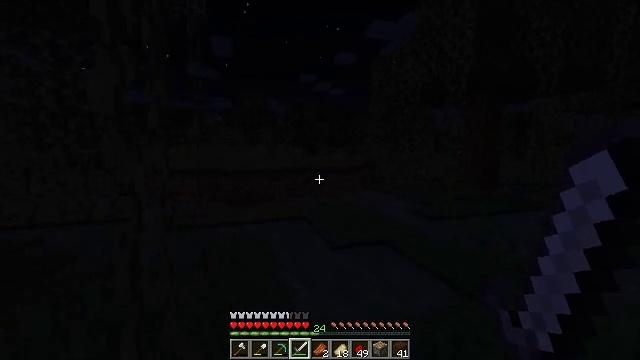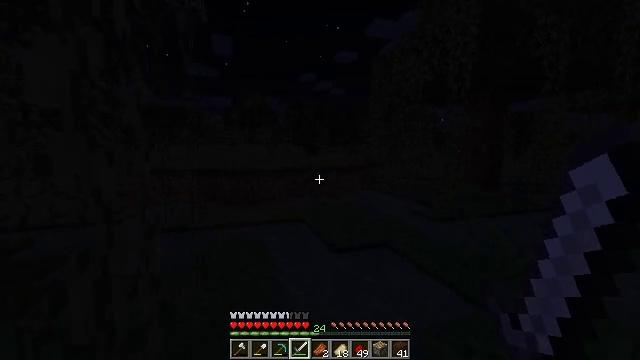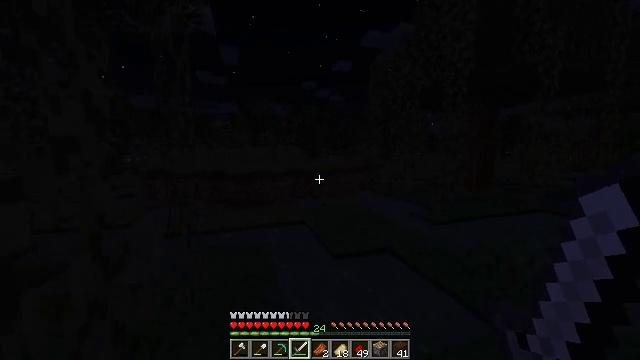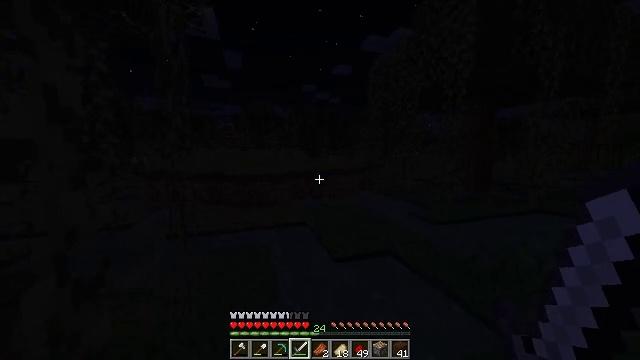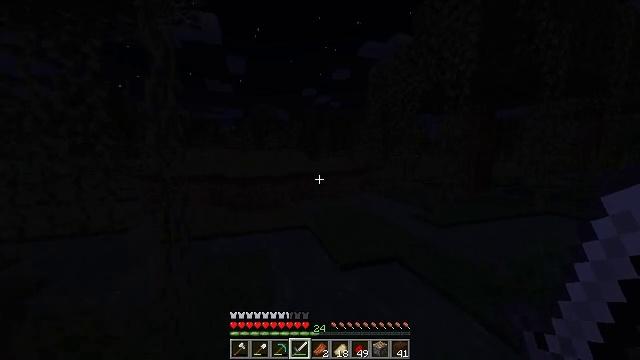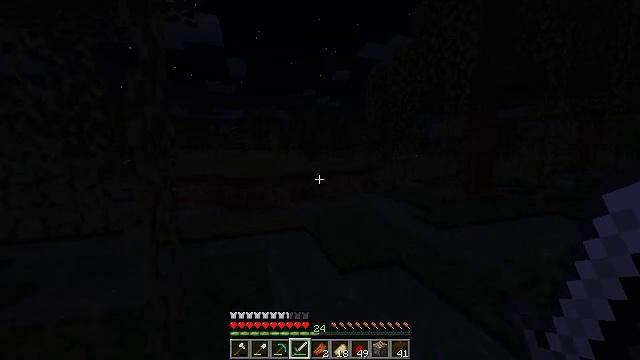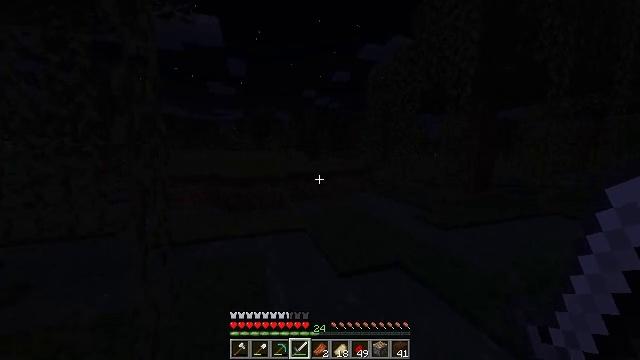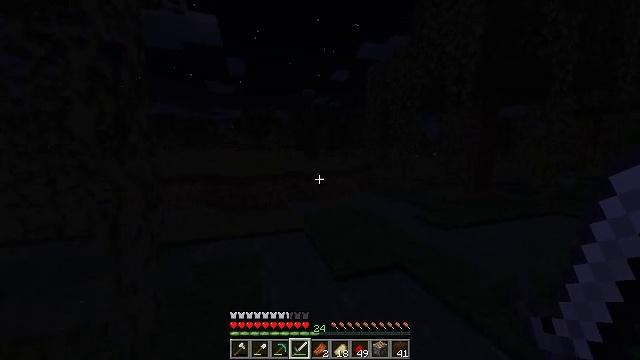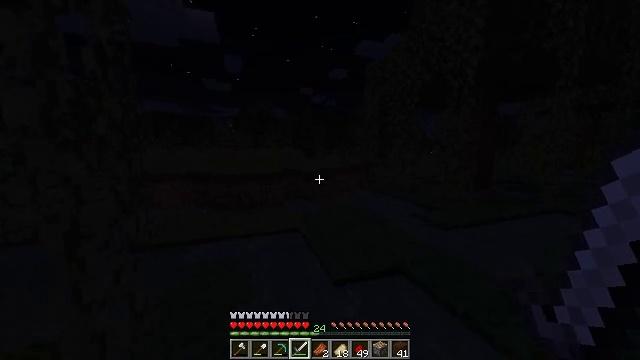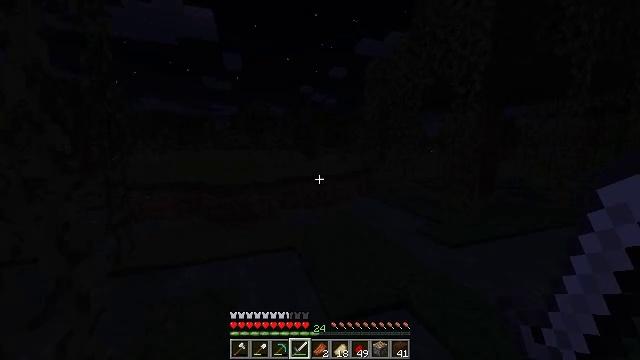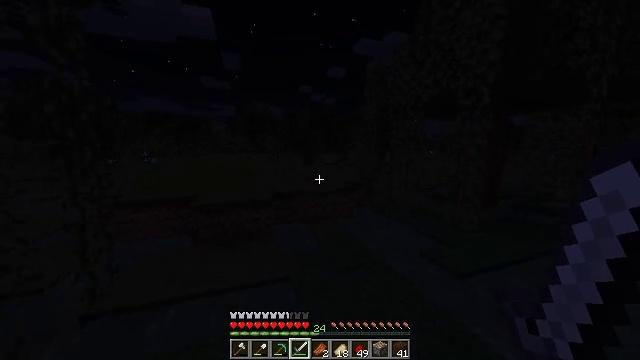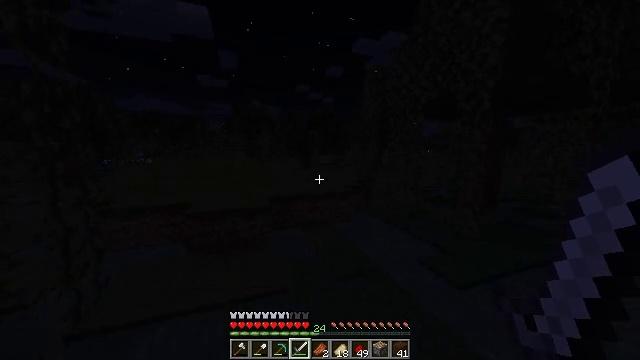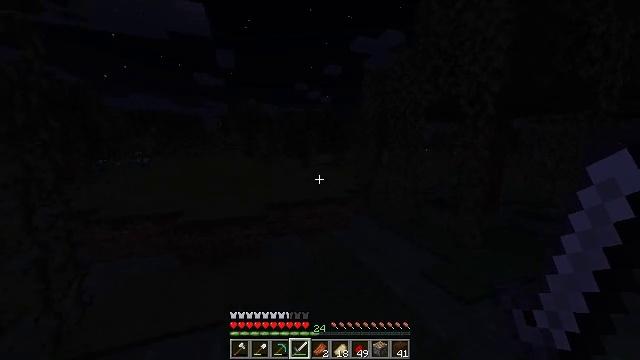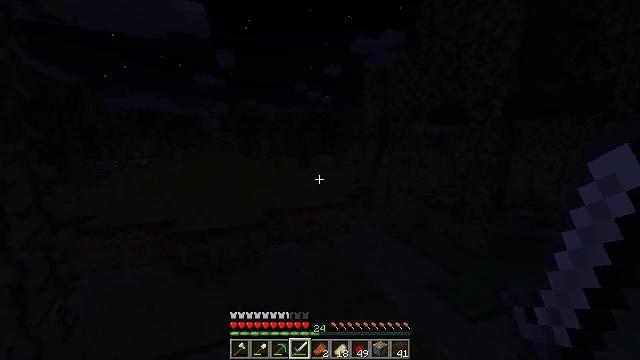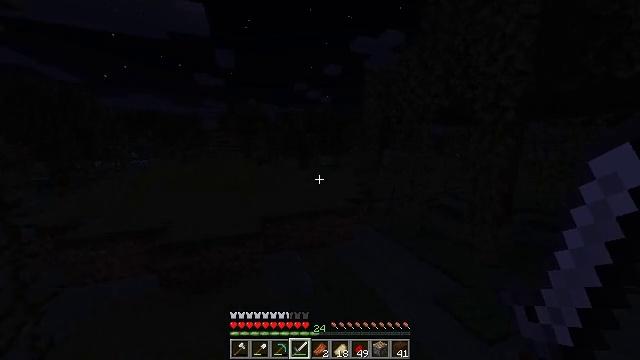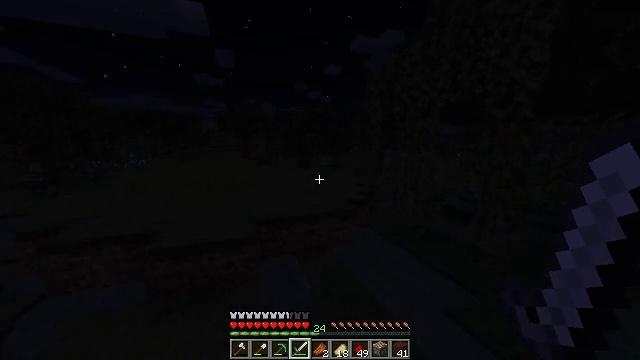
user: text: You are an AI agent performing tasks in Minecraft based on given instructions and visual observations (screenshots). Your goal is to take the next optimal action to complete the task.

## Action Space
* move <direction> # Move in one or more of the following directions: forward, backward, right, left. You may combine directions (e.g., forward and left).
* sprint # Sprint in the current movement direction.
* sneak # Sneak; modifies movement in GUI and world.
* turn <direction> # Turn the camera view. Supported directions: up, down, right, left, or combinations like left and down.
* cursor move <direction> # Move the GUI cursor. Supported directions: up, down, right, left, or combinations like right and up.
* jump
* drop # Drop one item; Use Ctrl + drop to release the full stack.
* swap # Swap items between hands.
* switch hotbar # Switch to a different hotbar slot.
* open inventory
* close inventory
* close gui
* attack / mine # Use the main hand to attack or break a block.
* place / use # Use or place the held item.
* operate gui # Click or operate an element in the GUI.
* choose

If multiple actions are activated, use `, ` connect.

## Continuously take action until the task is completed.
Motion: motion action
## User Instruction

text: Collect vines by mining them.
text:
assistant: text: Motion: move forward, sprint
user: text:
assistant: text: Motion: move forward, sprint
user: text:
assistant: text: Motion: move forward, sprint
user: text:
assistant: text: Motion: move forward
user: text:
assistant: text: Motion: move forward
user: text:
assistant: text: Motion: move forward
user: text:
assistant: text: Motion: move forward
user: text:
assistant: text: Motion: move forward
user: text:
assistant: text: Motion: move forward, jump
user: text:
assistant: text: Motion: move forward, jump
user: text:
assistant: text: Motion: move forward, jump
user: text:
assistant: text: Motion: move forward, jump
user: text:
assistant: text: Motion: move forward, jump
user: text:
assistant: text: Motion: move forward, jump
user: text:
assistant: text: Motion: move forward, jump
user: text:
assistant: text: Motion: move forward, jump
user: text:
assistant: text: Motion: move forward, jump
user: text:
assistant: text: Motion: move forward, jump
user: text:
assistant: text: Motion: move forward, turn left, jump
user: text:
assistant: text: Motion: move forward, turn left, jump
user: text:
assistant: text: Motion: move forward, jump
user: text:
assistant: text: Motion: move forward, sprint, turn left, jump
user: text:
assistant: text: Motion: move forward, sprint, turn left, jump
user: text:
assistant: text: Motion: move forward, sprint, turn left, jump
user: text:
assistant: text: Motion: move forward, sprint, turn left, jump
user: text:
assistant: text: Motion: move forward, sprint, turn left, jump
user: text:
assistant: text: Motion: move forward, turn left, jump
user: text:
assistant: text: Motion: move forward, jump
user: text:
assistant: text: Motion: move forward, jump
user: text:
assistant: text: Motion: move forward, turn right, jump